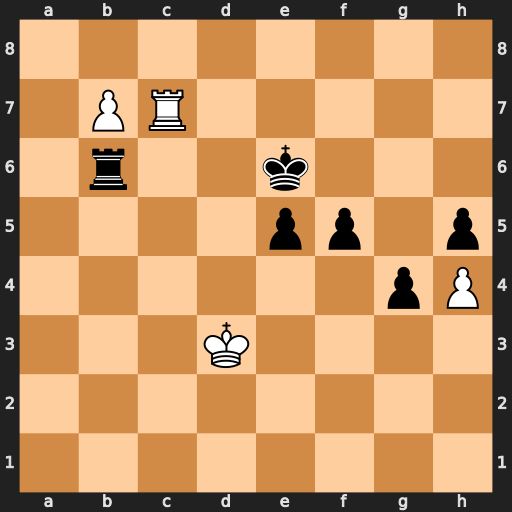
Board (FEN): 8/1PR5/1r2k3/4pp1p/6pP/3K4/8/8
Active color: w
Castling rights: -
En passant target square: -
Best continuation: Rc6+ Rxc6 b8=Q